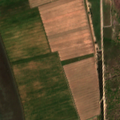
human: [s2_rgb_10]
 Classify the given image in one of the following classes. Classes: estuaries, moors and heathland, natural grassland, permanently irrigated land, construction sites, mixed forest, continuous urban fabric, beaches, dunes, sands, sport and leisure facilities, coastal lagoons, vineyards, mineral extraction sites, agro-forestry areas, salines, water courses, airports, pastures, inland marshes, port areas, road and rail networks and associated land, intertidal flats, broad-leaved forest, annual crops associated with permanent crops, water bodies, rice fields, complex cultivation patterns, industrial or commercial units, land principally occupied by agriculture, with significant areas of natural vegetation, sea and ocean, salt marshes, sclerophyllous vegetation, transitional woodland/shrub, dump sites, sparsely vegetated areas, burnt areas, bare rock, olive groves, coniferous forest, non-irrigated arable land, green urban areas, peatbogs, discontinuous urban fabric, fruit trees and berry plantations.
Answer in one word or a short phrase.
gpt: continuous urban fabric